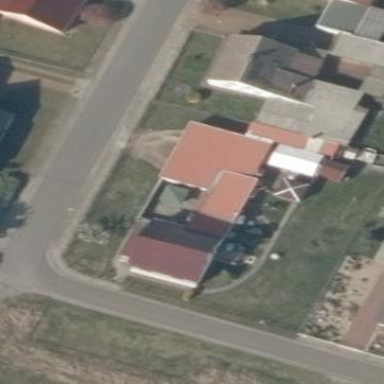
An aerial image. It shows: Detached building.